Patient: sex M, age 72
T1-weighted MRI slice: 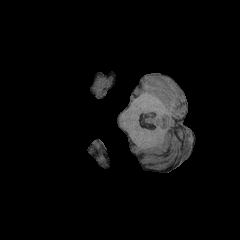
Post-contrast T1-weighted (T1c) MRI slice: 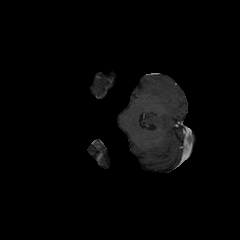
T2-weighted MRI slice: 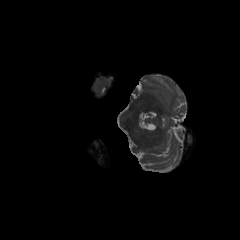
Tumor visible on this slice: no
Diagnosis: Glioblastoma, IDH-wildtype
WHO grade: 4